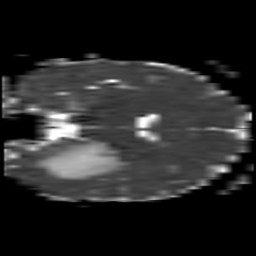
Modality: ADC
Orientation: coronal
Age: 38
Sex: female
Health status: ill
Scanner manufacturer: philips
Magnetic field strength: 3 T
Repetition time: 3.8 s
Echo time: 0.09 s